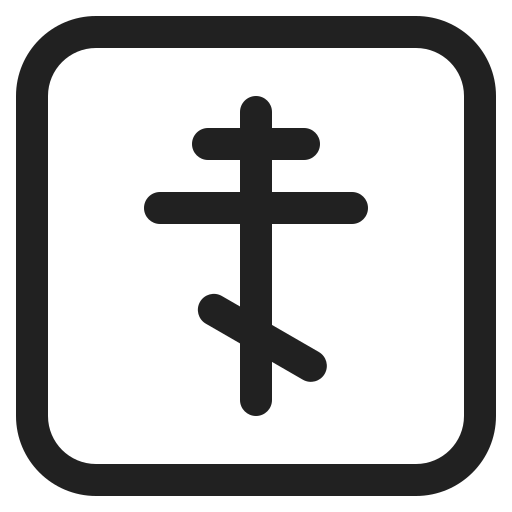
orthodox cross high contrast